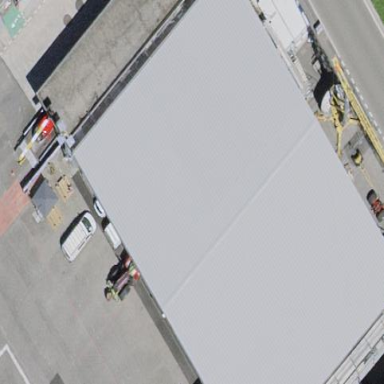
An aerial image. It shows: Hangar.